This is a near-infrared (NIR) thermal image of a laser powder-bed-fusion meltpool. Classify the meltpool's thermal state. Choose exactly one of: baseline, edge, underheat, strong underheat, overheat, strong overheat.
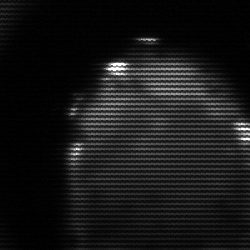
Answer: edge